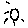
Label: sun